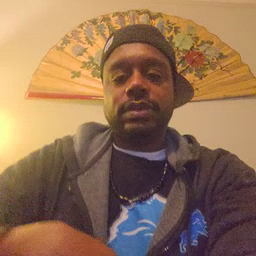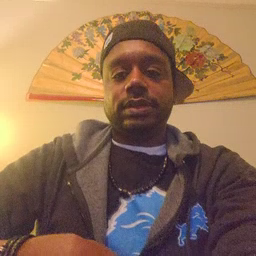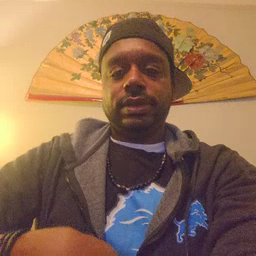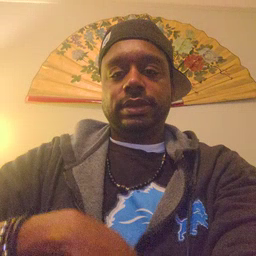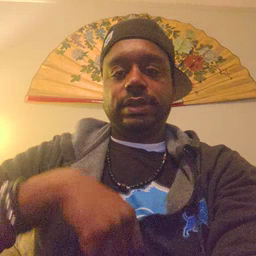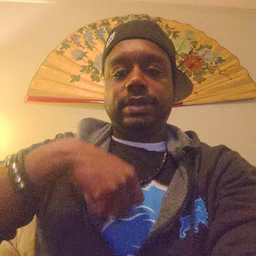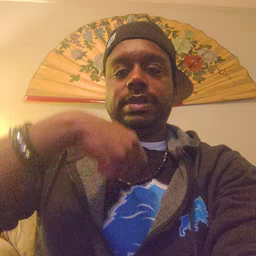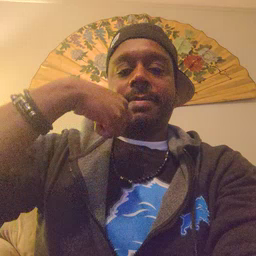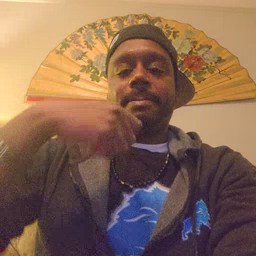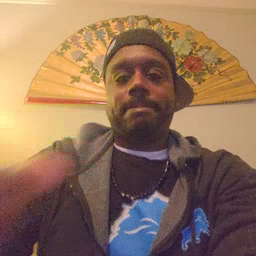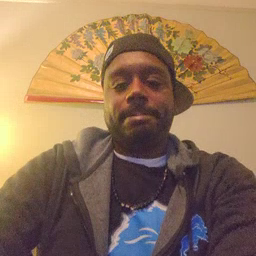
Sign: zipper